Interaction volume radius: 5 \u00c5
Interaction volume height: 35 \u00c5
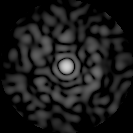
Disorder parameter: 0.8091